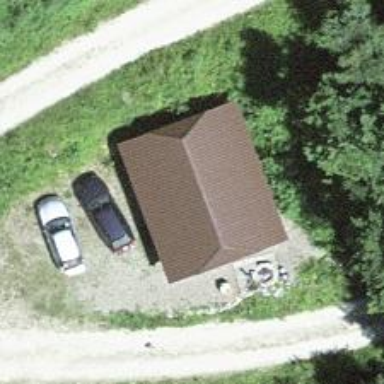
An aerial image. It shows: Basic hut shelter for visitors.